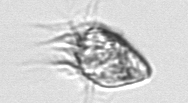
Label: Strombidium_morphotype1